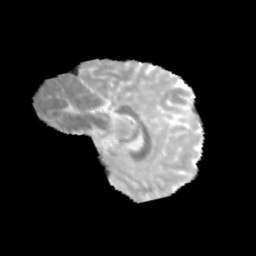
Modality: MD
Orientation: sagittal
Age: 9
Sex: male
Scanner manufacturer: siemens
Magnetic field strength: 3 T
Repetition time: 3.8 s
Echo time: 0.07 s